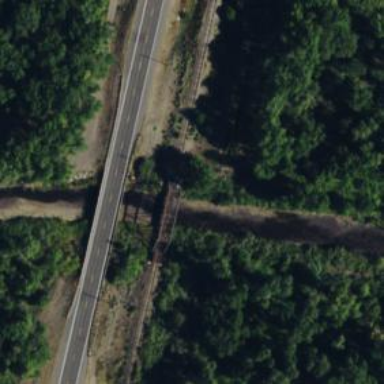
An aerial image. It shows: Truss bridge carrying railway tracks.